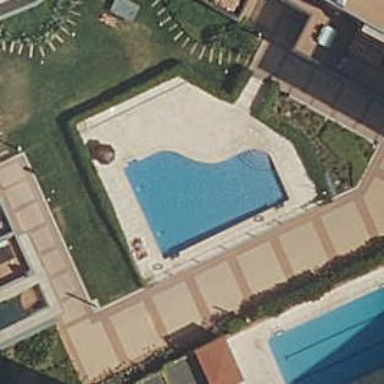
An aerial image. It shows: Swimming pool located in leisure land.